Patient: sex M, age 70
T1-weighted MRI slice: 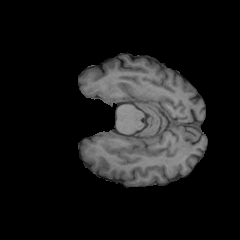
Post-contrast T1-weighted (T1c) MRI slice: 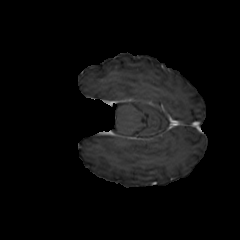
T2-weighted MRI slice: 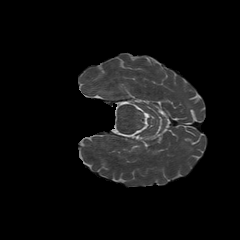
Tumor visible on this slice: no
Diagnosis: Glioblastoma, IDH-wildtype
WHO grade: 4